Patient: sex F, age 68
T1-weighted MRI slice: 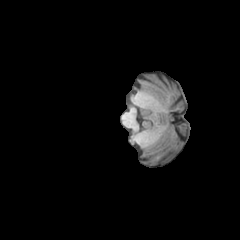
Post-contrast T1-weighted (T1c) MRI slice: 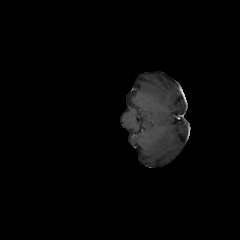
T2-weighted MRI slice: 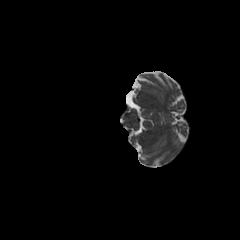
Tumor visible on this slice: no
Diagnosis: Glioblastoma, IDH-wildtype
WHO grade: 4